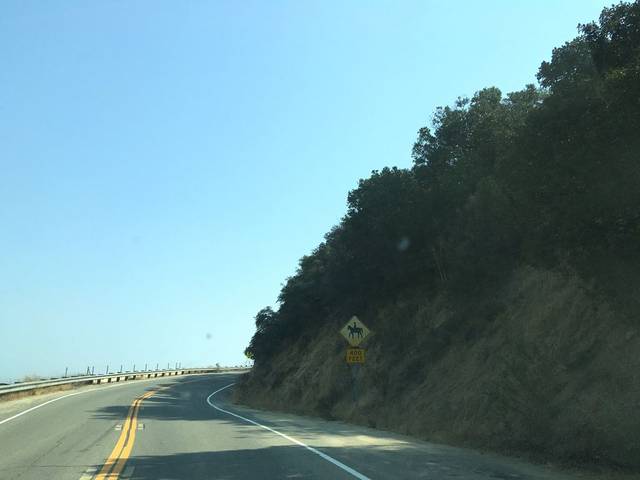
Region: United States
Coordinates: 34.124, -118.636